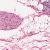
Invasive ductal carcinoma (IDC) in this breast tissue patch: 0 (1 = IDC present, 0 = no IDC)